Question: While debugging a JavaScript program I was writing with Firebug, the panel stopped working and I got the following message:

I went through all menus and sub-menus I could find but didn't see a option to re-enable this feature. The <URL>.
How can I re-activate the Firebug panel? What may have caused this?
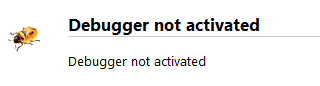
Answer: This may have different causes. One of them is described in <URL>, which is related to going back and forward in the browser history.
In such cases it normally requires a browser restart to work again.
Note that Firebug up to version 1.12 is based on an old debugger API exposed by Firefox called JSD, which is unmaintained and buggy. Since version 2.0 Firebug uses a <URL>, which fixes this problem.